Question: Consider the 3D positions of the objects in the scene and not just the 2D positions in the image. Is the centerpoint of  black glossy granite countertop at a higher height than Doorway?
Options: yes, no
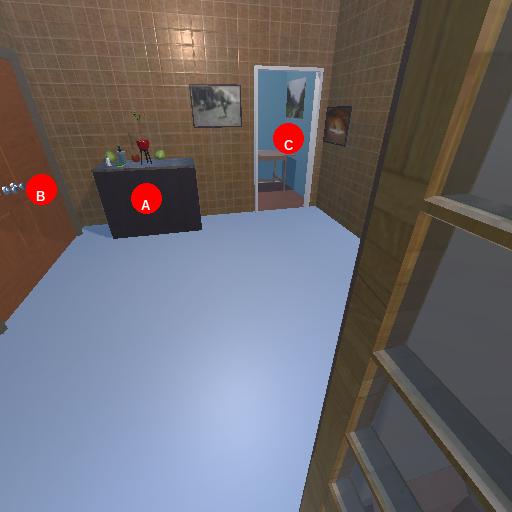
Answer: yes